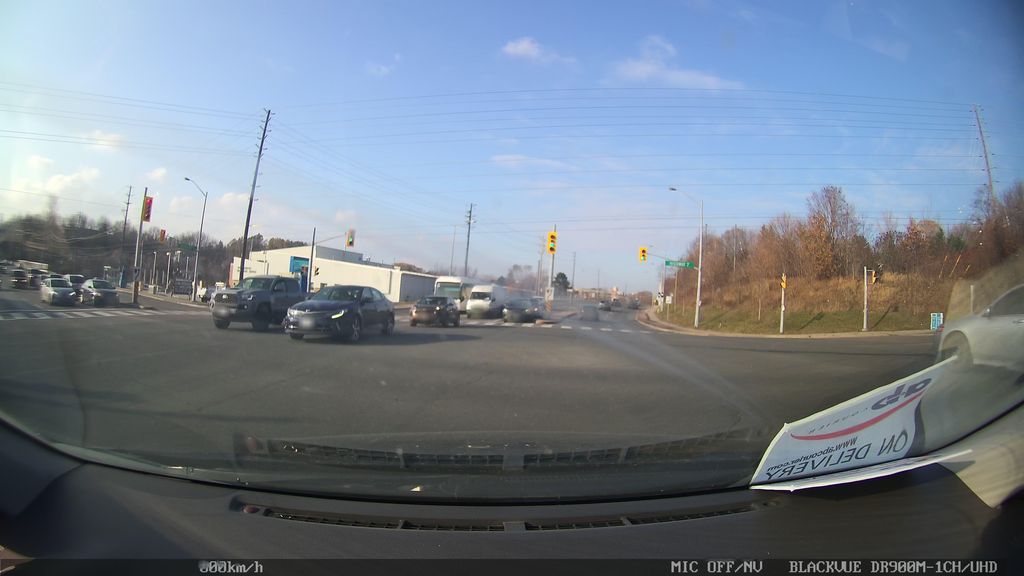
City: toronto